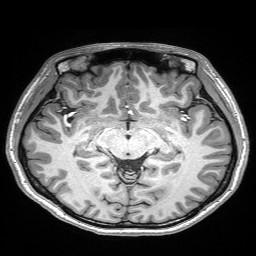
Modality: T1w
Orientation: coronal